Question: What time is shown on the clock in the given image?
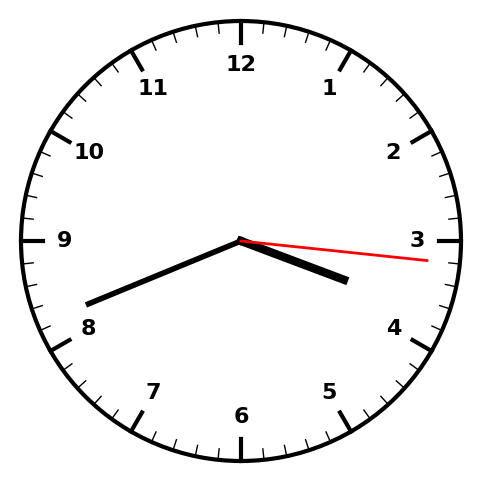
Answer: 03:41:16